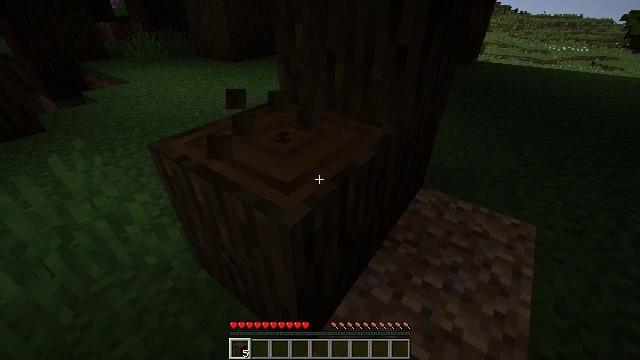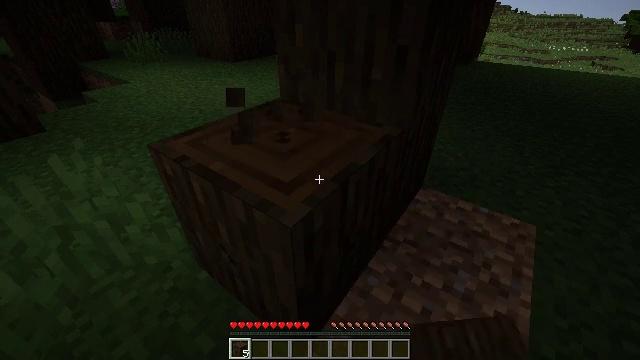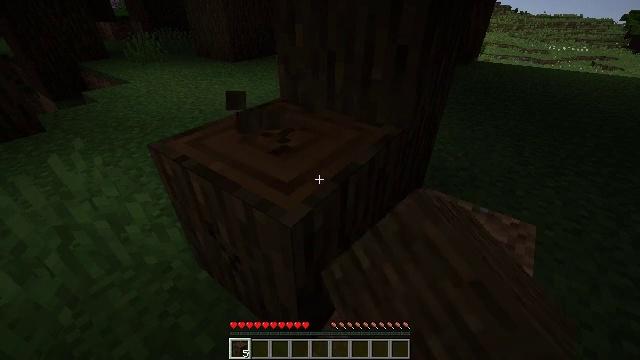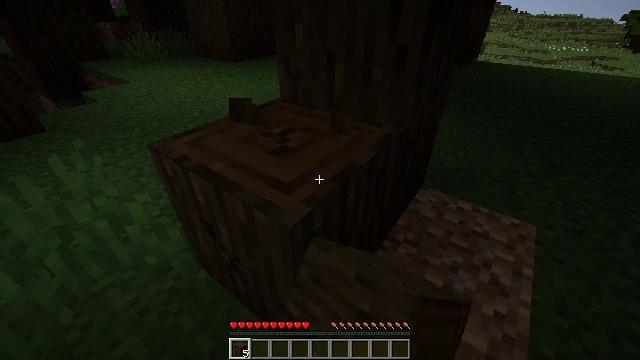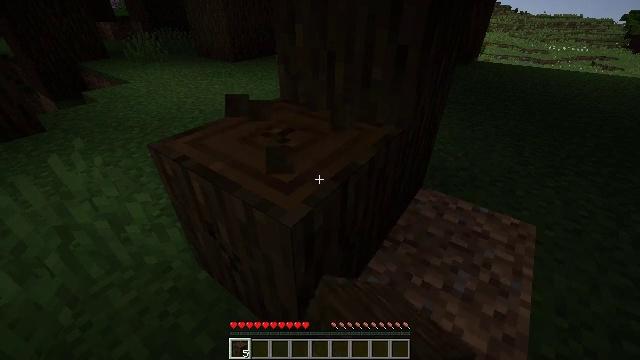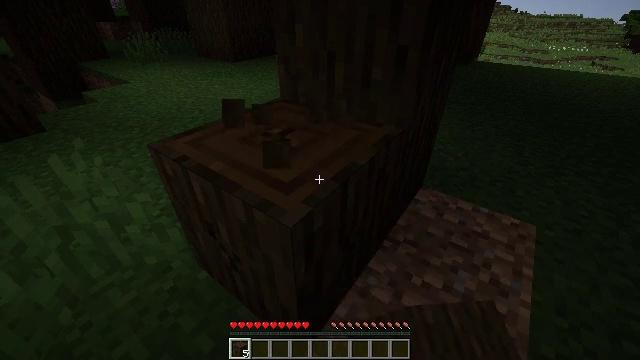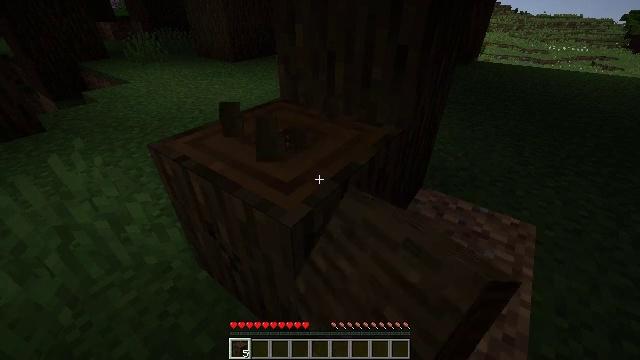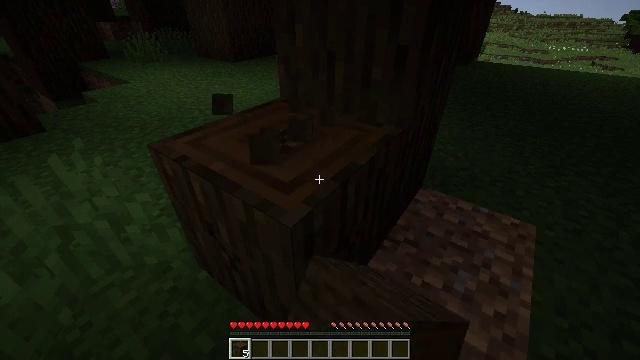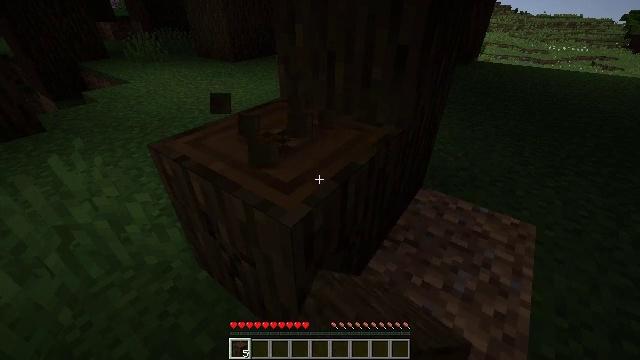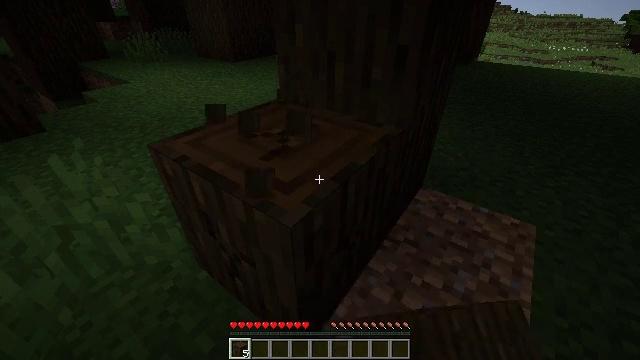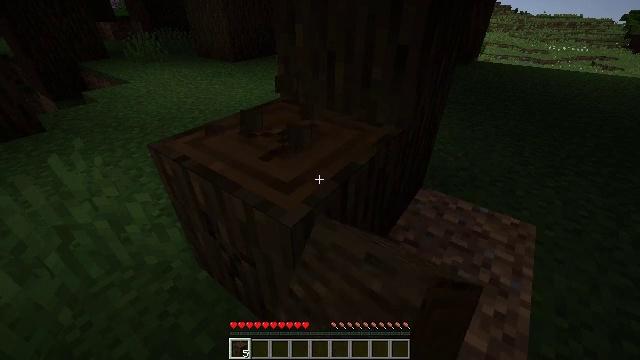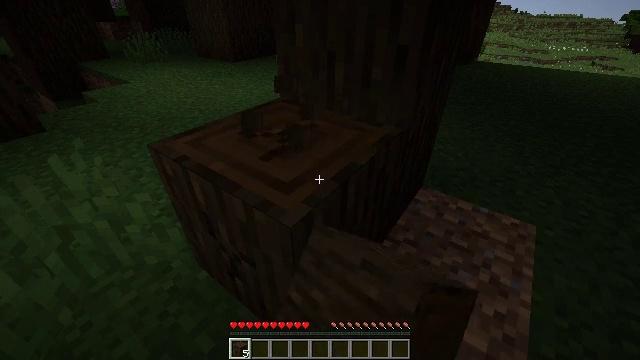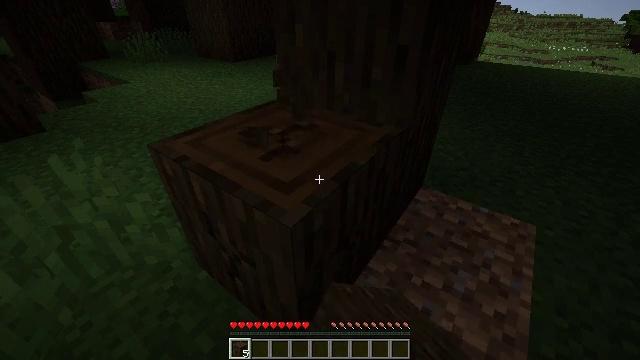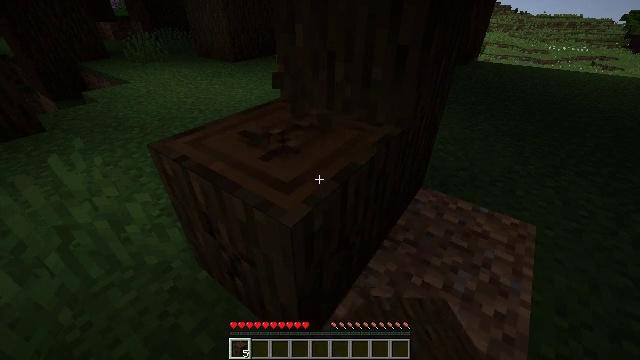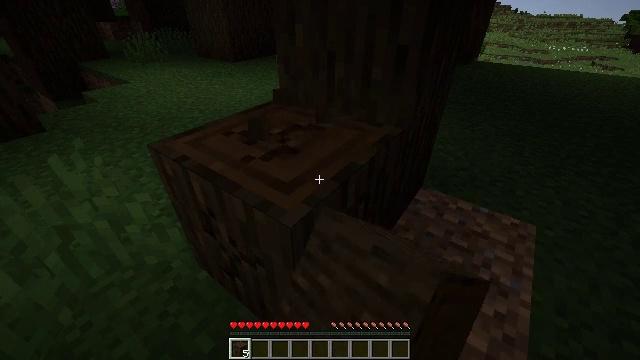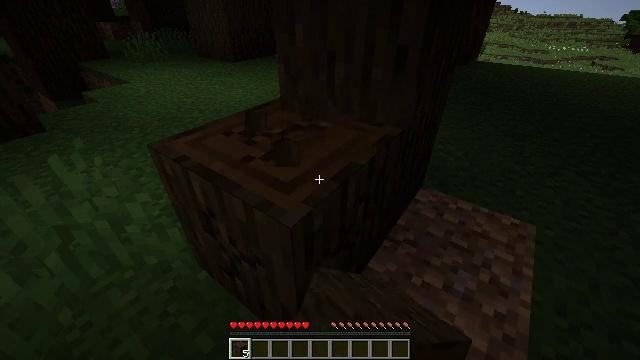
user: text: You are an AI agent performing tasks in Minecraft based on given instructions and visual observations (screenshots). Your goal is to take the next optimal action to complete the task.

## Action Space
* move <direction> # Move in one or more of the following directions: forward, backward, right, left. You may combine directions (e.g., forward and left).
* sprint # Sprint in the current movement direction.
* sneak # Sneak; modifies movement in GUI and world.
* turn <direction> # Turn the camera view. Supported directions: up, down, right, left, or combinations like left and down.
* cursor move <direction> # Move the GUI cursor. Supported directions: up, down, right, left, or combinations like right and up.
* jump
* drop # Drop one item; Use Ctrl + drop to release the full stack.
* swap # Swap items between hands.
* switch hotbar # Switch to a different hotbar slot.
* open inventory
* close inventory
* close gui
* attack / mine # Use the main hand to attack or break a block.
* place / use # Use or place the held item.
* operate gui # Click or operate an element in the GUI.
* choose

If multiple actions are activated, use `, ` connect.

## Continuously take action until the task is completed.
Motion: motion action
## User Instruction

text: Gather dark oak log for crafting.
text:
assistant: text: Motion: attack / mine
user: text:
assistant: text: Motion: attack / mine
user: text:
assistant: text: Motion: attack / mine
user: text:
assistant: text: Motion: attack / mine
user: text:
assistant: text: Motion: attack / mine
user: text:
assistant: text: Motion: attack / mine
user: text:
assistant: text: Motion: attack / mine
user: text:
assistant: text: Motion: attack / mine
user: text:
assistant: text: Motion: attack / mine
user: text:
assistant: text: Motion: attack / mine
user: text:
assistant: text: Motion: attack / mine
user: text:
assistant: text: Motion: attack / mine
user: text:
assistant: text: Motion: attack / mine
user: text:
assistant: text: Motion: attack / mine
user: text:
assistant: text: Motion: attack / mine
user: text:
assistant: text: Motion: attack / mine
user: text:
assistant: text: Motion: attack / mine
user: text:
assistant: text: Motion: attack / mine
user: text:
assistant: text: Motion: attack / mine
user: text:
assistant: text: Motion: attack / mine
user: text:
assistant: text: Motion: attack / mine
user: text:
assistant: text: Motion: attack / mine
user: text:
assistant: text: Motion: attack / mine
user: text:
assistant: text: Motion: attack / mine
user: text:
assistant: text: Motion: attack / mine
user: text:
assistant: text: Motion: attack / mine
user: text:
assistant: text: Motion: attack / mine
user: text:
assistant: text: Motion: attack / mine
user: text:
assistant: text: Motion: attack / mine
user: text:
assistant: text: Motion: attack / mine